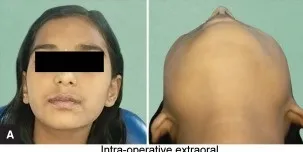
Intraoperative photographs:. Extraoral photograph.
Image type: medical_photograph (other_medical_photograph)